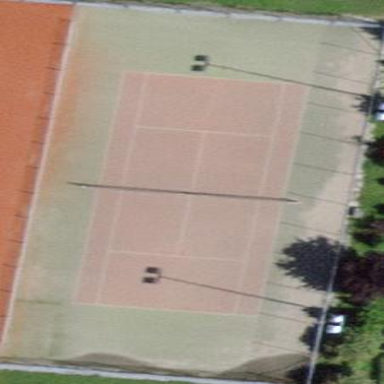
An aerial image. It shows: Tennis court in leisure pitch.